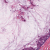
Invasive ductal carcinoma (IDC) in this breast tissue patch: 0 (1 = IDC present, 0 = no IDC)